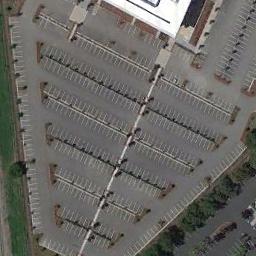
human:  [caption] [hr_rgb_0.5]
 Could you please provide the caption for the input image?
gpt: There is a building next to the parking lot .

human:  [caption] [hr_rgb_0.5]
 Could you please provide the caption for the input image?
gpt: The parking lot has lots of empty parking spaces .

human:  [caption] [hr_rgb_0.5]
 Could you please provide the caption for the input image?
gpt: Seven rows of cars were parked in the parking lot .

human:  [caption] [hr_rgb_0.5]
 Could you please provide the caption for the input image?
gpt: There is an empty parking lot .

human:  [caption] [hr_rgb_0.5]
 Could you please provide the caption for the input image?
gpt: There are some green bushes beside the parking lot with no cars .